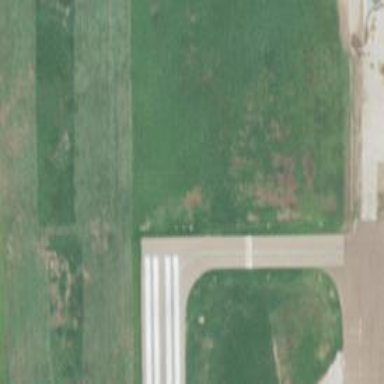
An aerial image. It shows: Runway surface made of asphalt at airport.